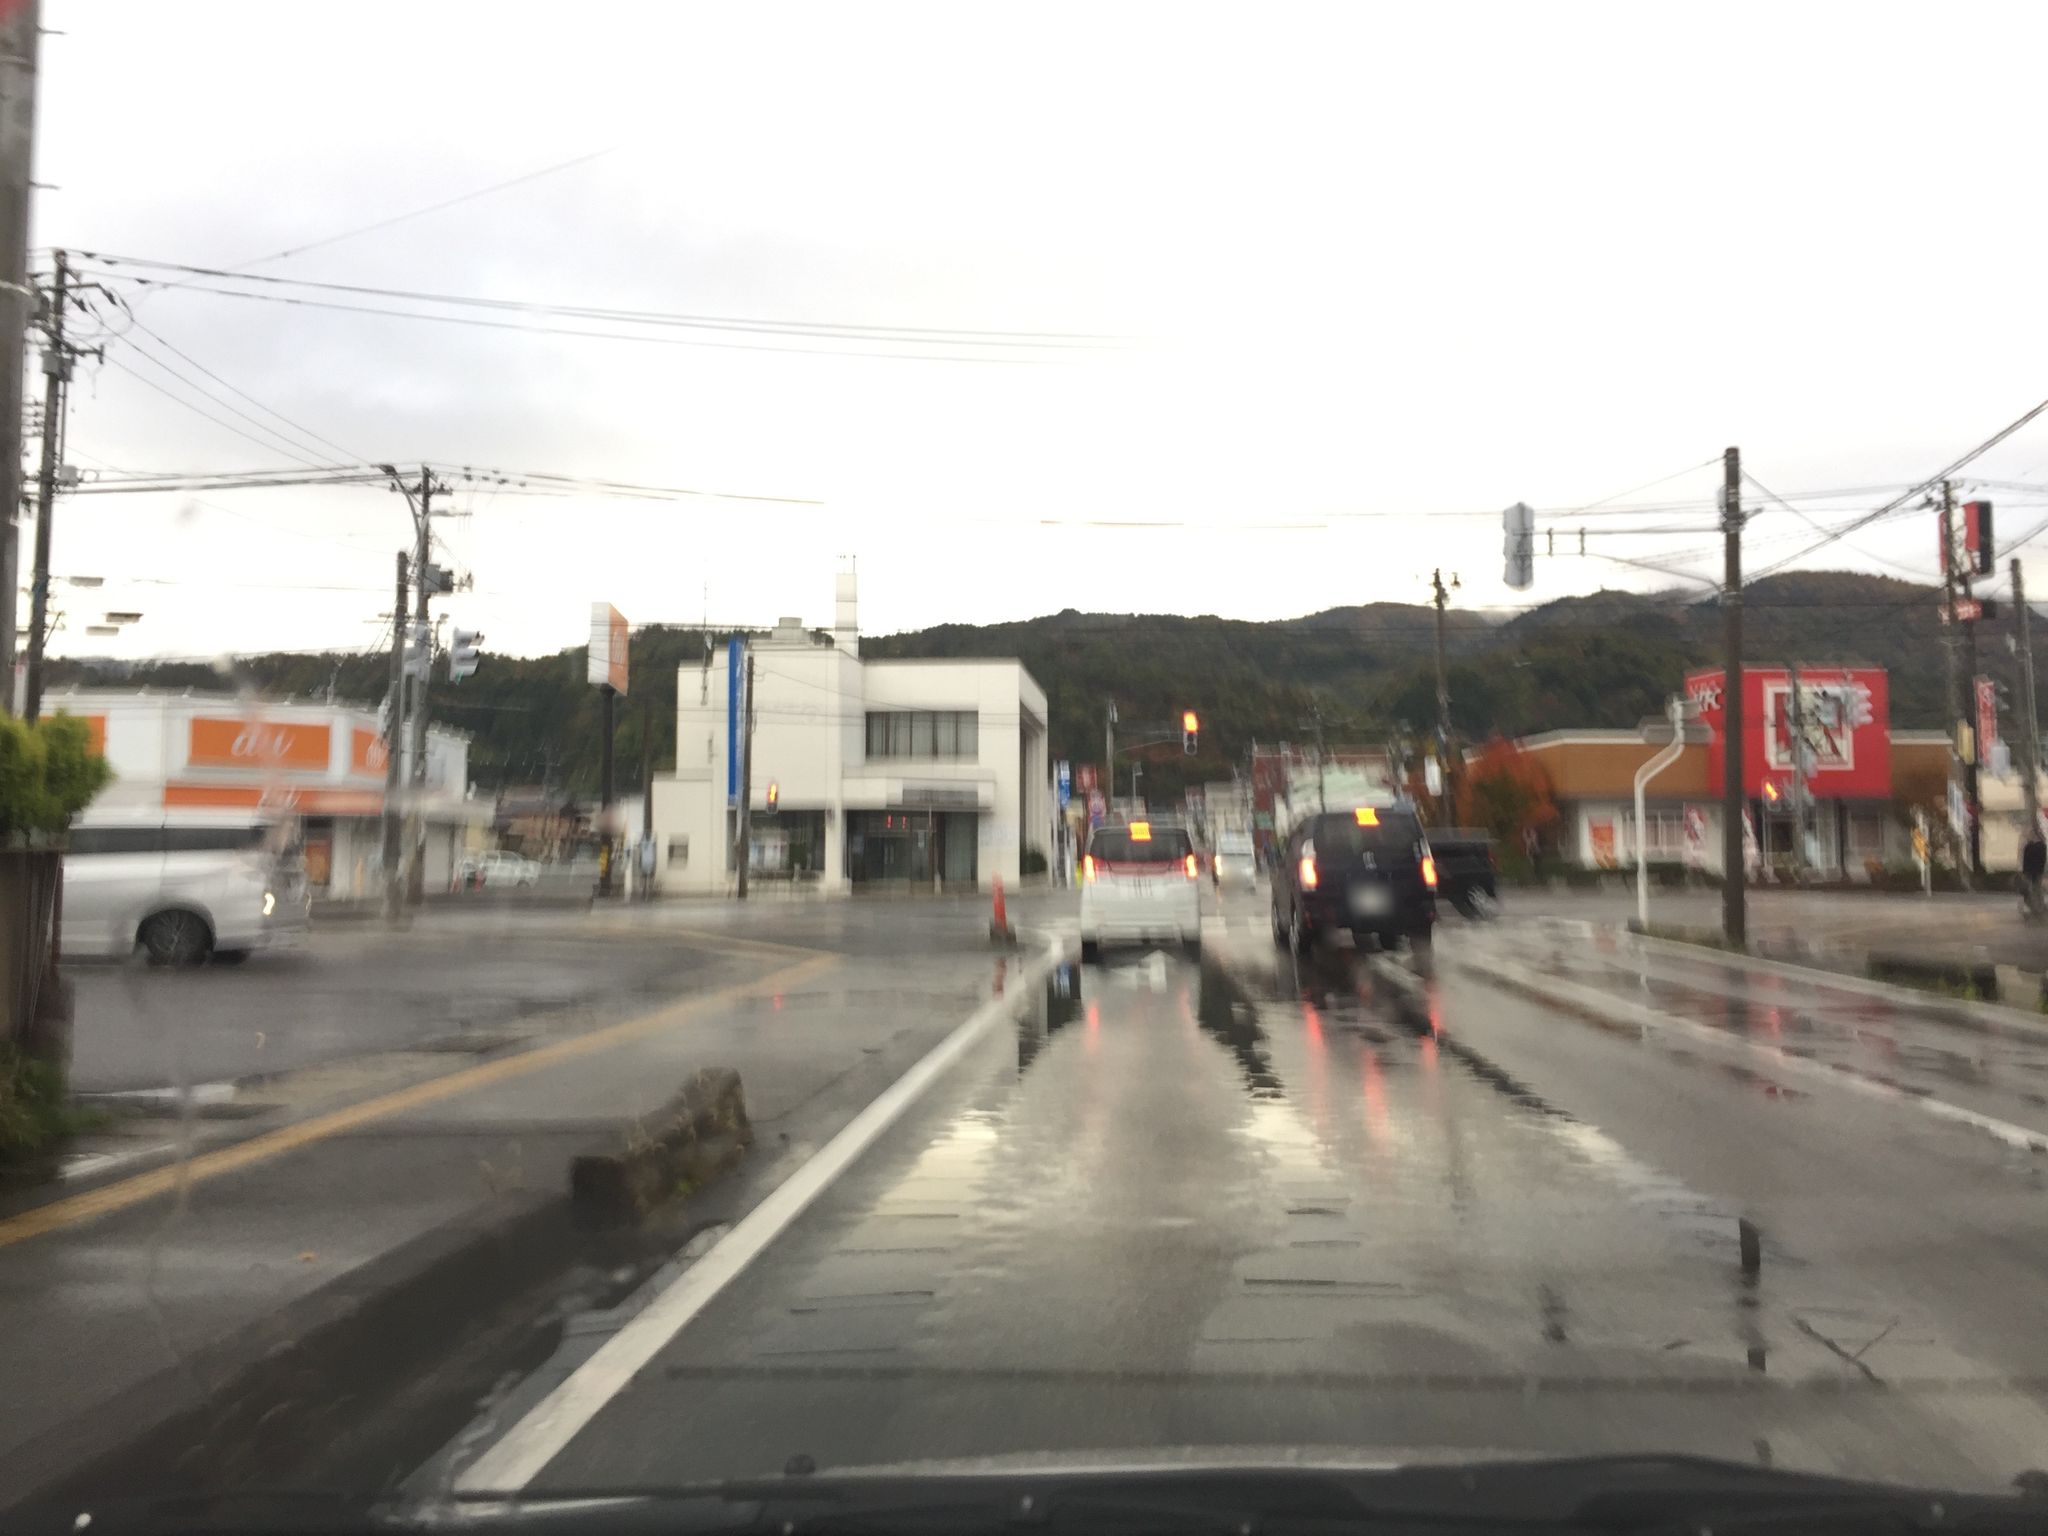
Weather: rainy
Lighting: day
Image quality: slightly poor
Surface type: driving surface
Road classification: footway
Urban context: urban centre
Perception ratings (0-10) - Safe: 1.7, Lively: 5.23, Beautiful: 1.73, Boring: 1.07, Depressing: 2.81, Wealthy: 1.23